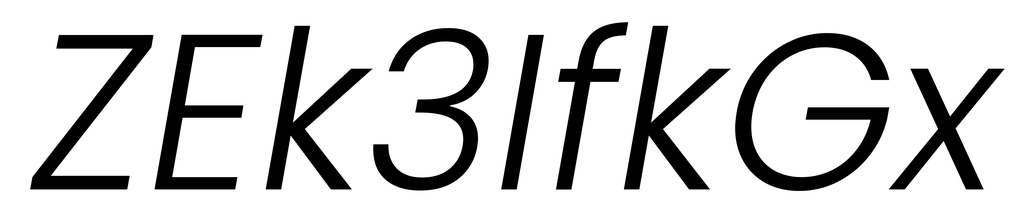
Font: Poppins-LightItalic